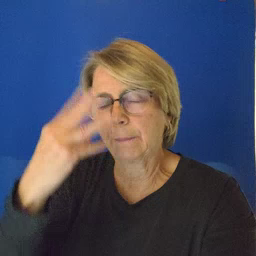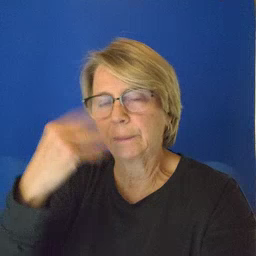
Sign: sleepy